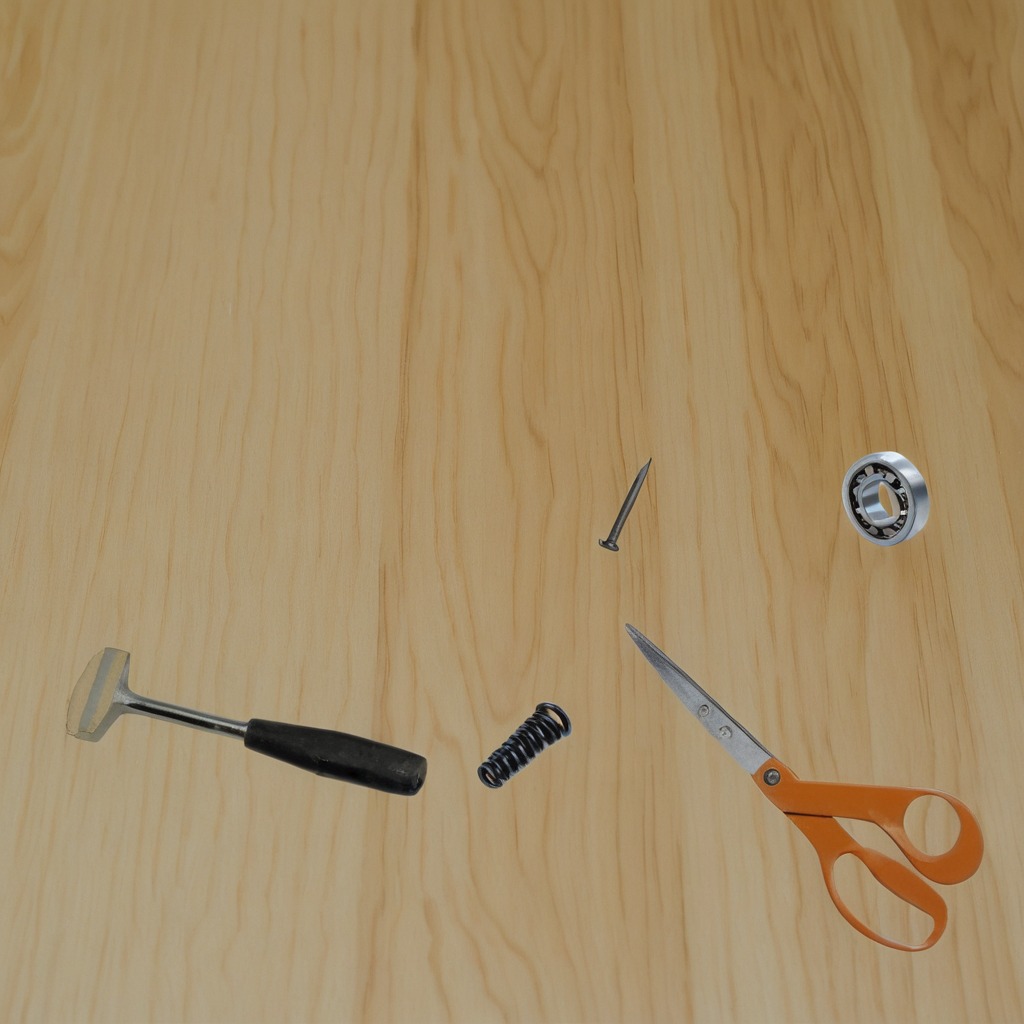
A metal ball bearing, a hammer, an iron nail, a coiled metal spring, and a pair of scissors are lying on the plywood surface in a paint workshop lit by afternoon window light.